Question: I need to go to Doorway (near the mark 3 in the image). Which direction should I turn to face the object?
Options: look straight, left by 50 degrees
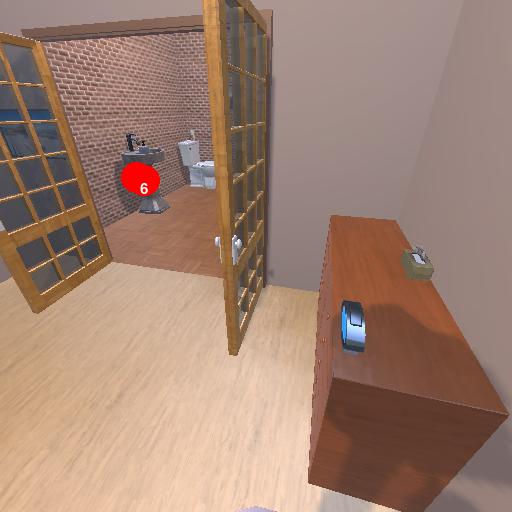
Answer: look straight